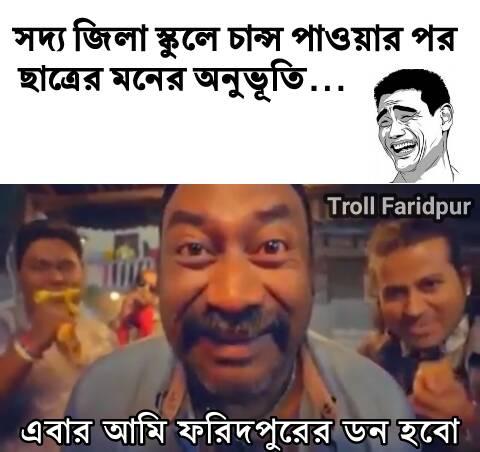
Caption: সদ্য জিলা স্কুলে চান্স পাওয়ার পর ছাত্রের মনের অনুভুতি ...    এবার আমি ফরিদপুরের ডন হবো
Label: non-hate